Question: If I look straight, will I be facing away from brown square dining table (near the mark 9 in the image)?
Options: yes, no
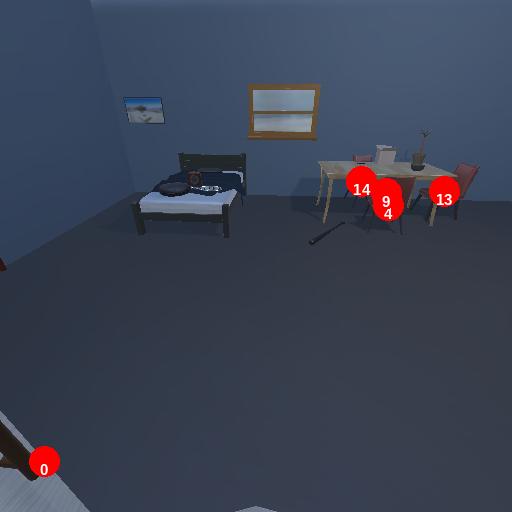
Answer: yes